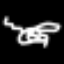
Label: squiggle